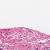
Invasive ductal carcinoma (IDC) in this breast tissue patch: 0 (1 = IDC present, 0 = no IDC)